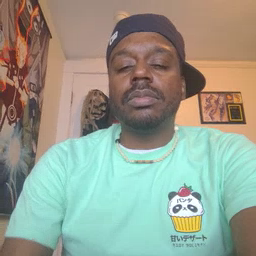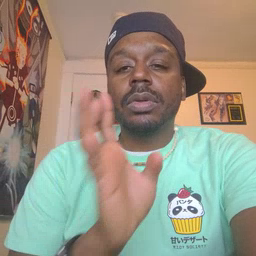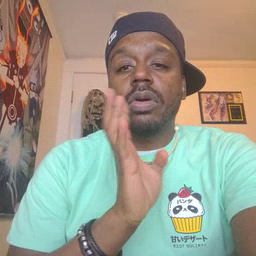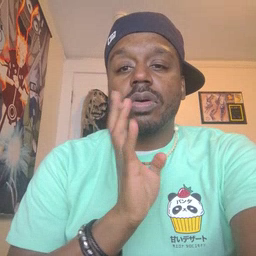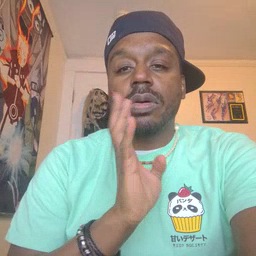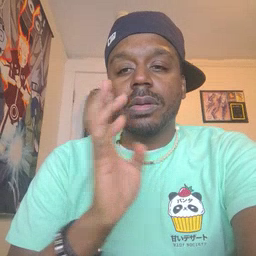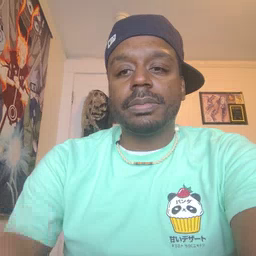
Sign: talk